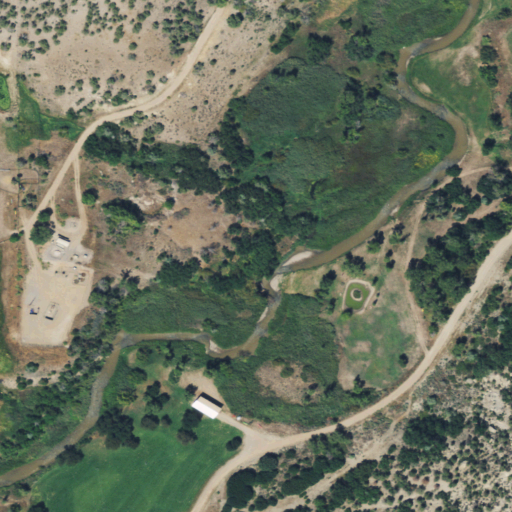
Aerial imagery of valley in Colorado named Sanchez Draw containing shrub, woody wetlands, evergreen forest, pasture, herbaceous wetlands, cultivated crops, open development, and deciduous forest